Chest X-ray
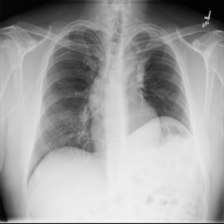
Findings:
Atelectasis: negative
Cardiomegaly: negative
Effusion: negative
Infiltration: negative
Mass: positive
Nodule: negative
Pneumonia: negative
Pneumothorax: negative
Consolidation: negative
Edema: negative
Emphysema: negative
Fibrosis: negative
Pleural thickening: negative
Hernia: negative